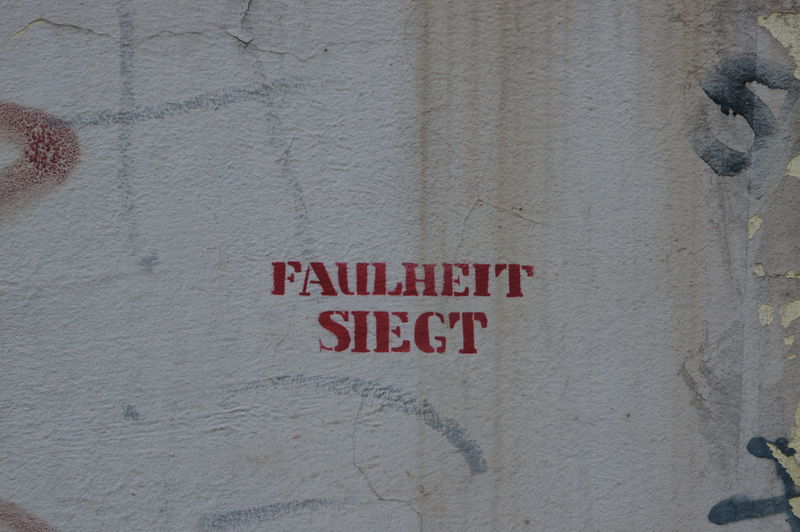
Titel: FAULHEIT SIEGT
Standort: Jena
Schlagwörter: gelb, schwarz, haus, rot, wand, schrift, spuren, risse, mauer, farbe, spur, tapete, inschrift, ironie, kritik, militär, text, stempel, kunst, faulheit, sprühen, dreck, rauputz, öffentlich, schablone, graffiti, stencil, grafitti, grafitto, graffitti, parole, h, faulheit siegt, slogan, message, siegt, srayer, strafbar, wandbeschriftung